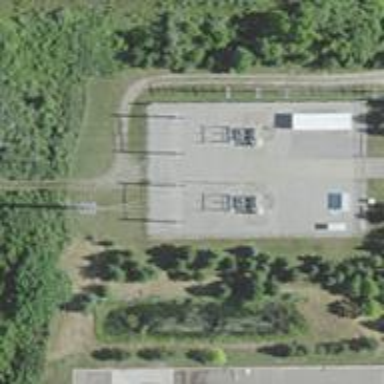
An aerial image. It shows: Switch used for power control.